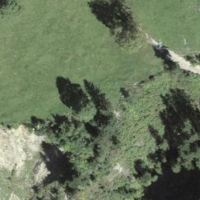
EUNIS habitat code: 23
Species observed at this site:
Plantago media